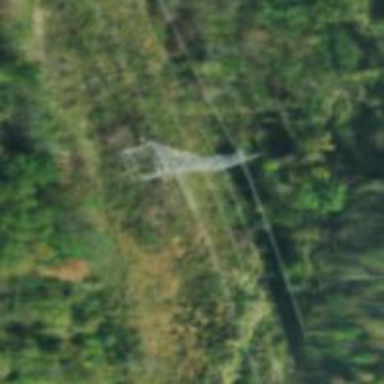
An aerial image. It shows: Lattice structure tower.